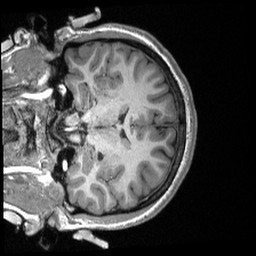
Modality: T1w
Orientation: coronal
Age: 21
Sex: female
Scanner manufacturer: siemens
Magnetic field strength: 3 T
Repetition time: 2.3 s
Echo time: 0.00308 s